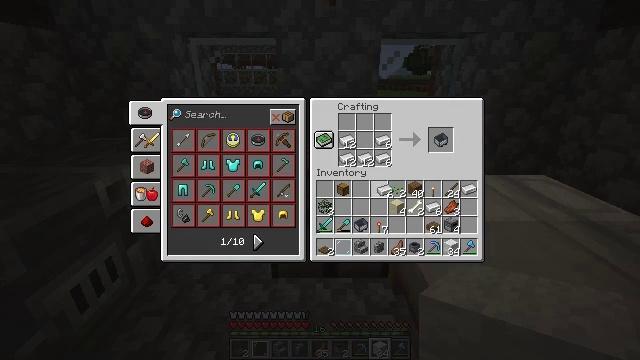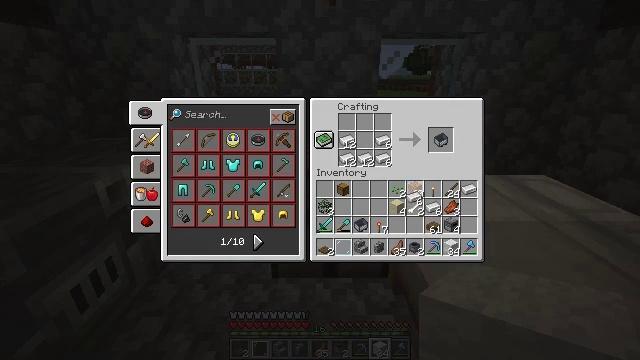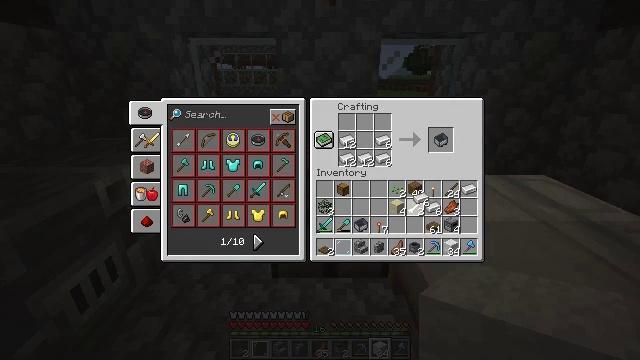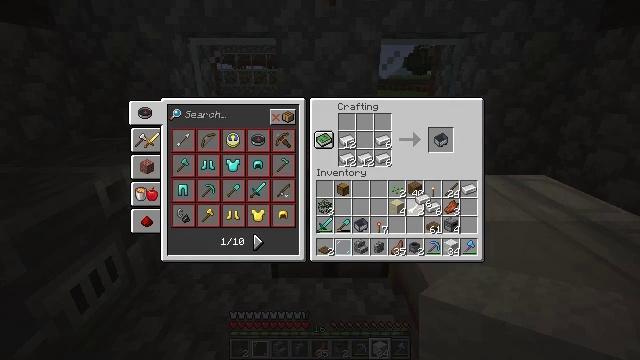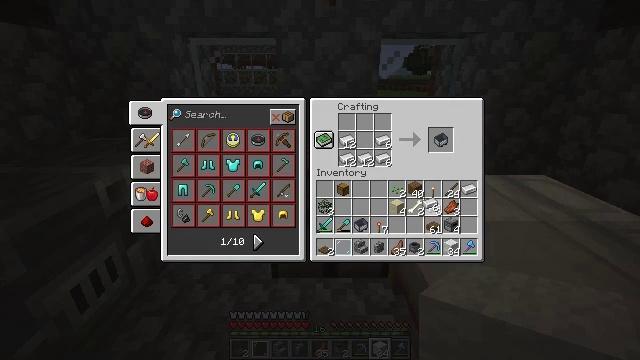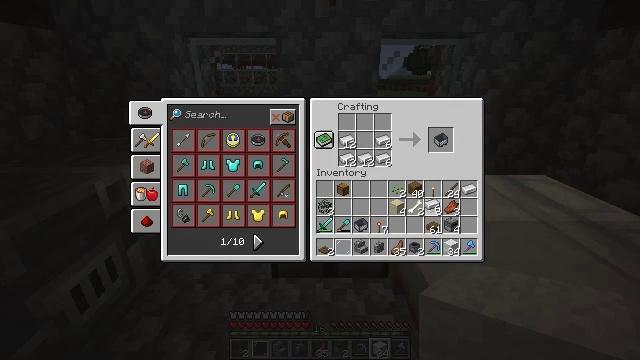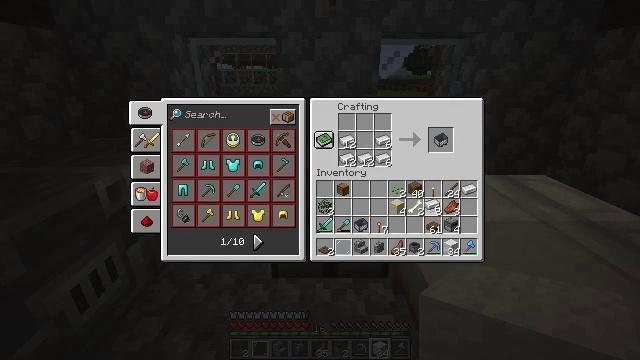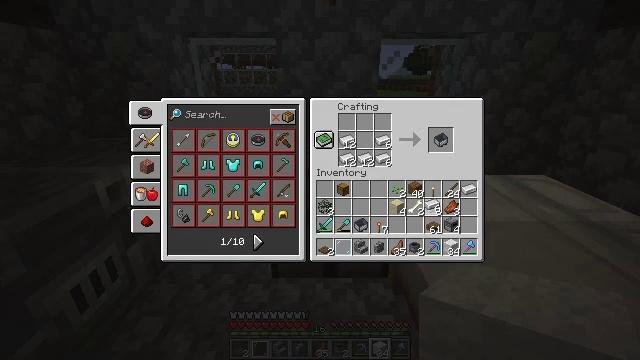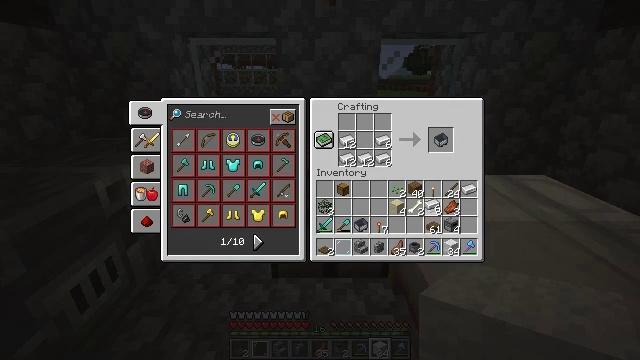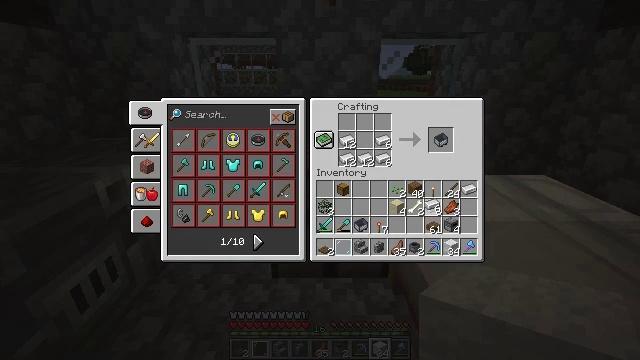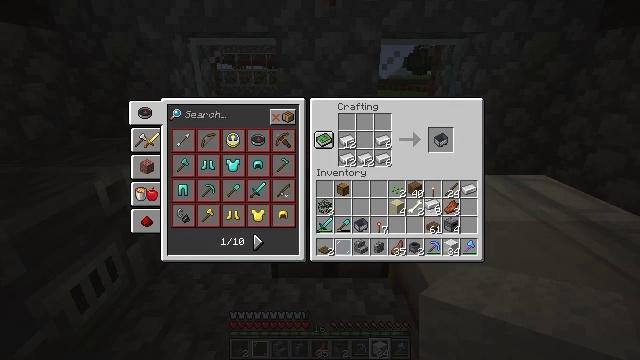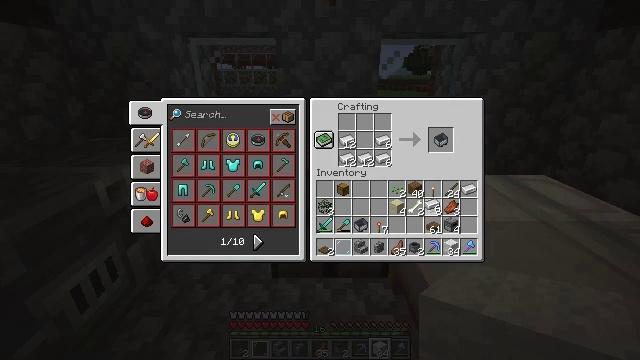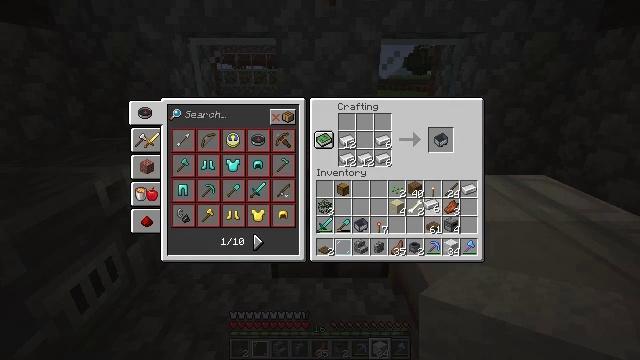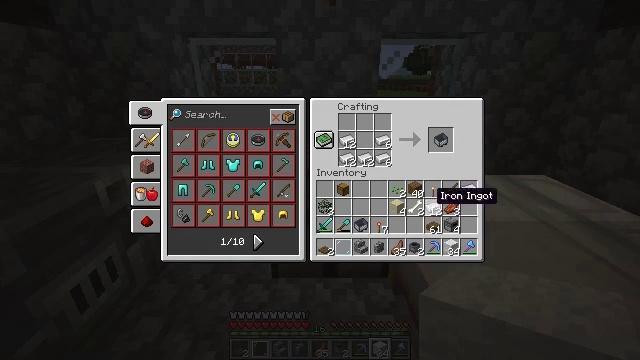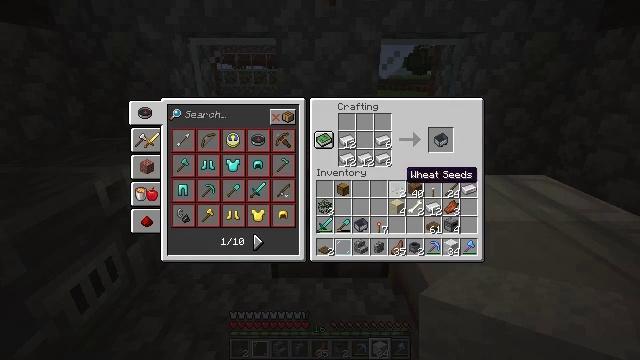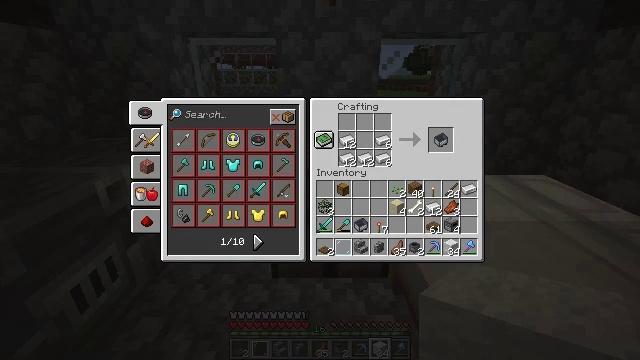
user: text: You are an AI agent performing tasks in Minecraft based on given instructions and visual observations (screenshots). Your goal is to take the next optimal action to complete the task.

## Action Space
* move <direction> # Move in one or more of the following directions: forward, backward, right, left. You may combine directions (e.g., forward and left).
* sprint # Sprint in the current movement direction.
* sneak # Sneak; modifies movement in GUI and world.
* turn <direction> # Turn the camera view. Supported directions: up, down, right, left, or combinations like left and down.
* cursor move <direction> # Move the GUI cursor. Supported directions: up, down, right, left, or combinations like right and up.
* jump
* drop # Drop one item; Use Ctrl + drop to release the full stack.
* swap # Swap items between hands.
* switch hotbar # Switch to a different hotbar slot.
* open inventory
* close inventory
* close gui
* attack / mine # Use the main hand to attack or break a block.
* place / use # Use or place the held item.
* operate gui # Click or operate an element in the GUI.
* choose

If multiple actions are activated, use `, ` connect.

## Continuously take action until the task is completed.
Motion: motion action
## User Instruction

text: Interact with the crafting table to craft a minecart.
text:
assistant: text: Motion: cursor move right
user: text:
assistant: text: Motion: cursor move right
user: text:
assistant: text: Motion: no_op
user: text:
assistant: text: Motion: cursor move right
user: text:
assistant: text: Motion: no_op
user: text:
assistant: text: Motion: no_op
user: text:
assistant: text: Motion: no_op
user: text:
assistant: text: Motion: no_op
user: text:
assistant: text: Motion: no_op
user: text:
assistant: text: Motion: operate gui
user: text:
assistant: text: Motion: operate gui
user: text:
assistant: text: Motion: operate gui
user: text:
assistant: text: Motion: no_op
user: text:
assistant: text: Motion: cursor move left and up
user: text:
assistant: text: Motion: cursor move left and up
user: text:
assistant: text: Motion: no_op
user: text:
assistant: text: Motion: no_op
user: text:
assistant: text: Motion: no_op
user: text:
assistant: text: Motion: no_op
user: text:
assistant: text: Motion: no_op
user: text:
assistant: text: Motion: no_op
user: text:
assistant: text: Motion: choose
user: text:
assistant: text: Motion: choose
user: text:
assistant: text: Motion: choose
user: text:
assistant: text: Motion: cursor move right and down
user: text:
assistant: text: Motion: cursor move right and down
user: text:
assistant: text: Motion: cursor move right and down
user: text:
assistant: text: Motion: no_op
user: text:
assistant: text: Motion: no_op
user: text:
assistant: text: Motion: no_op